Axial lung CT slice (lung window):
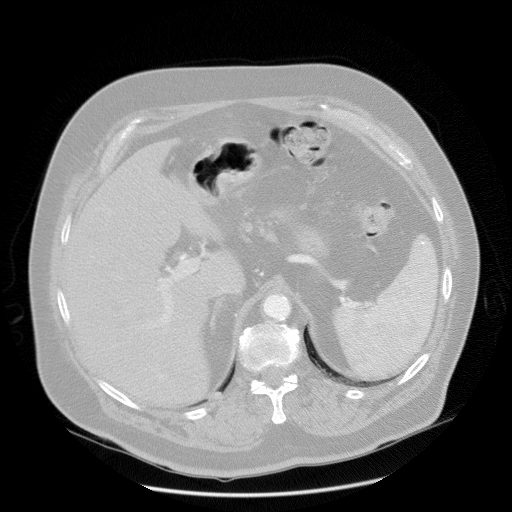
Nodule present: no